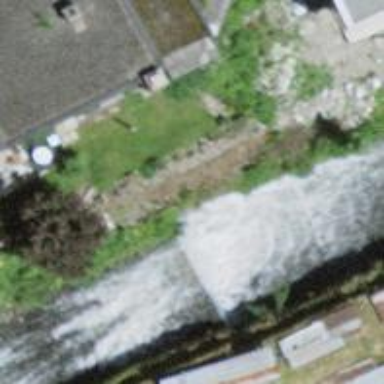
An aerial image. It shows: Retaining wall.